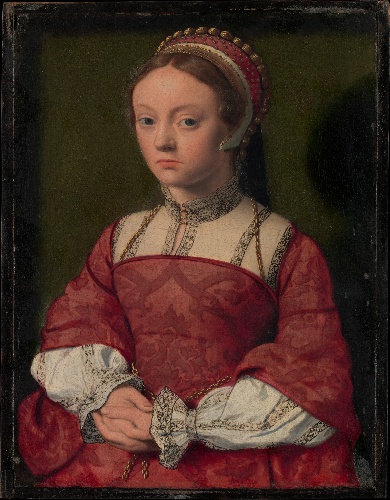
Title: Portrait of a Young Woman
Artist: Netherlandish Painter
Artist bio: ca. 1535
Object type: Painting
Classification: Paintings
Medium: Oil on wood
Dimensions: 10 1/2 x 8 1/4 in. (26.7 x 21 cm)
Department: European Paintings
Credit line: The Jules Bache Collection, 1949
Accession year: 1949
Repository: Metropolitan Museum of Art, New York, NY
Tags: Portraits|Women